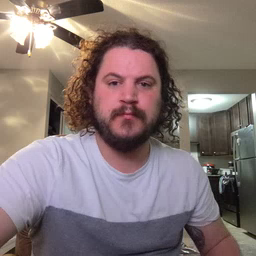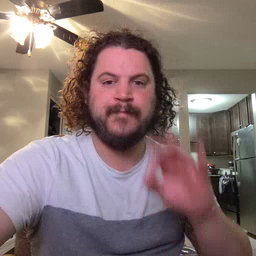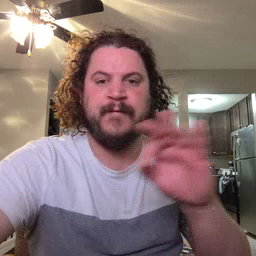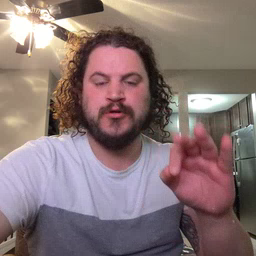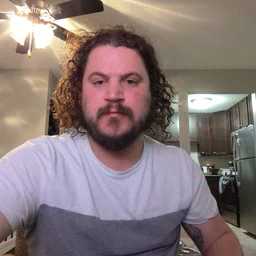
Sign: frenchfries